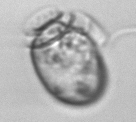
Label: Dinophysis_acuminata